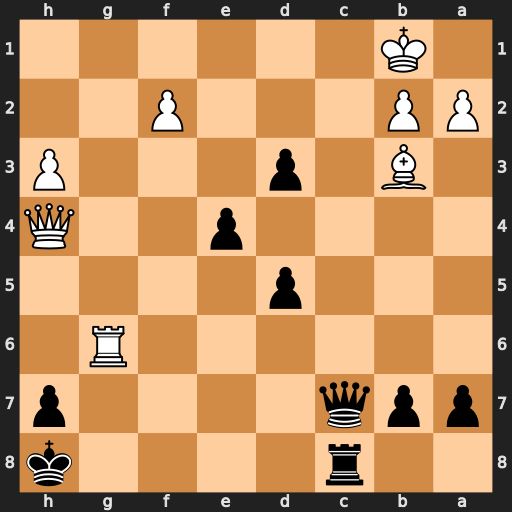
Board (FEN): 2r4k/ppq4p/6R1/3p4/4p2Q/1B1p3P/PP3P2/1K6
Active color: b
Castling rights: -
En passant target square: -
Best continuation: Qc1#